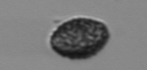
Label: Pseudochattonella_farcimen